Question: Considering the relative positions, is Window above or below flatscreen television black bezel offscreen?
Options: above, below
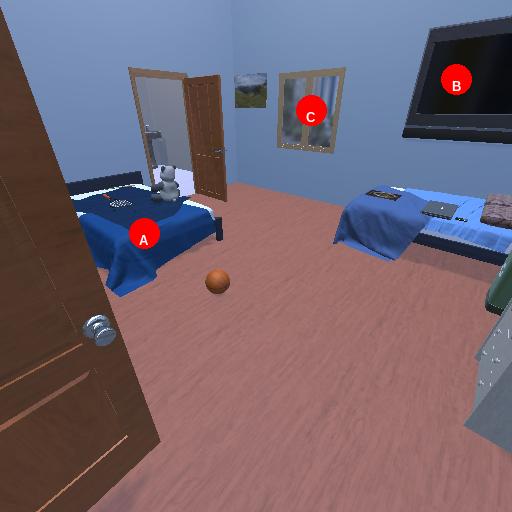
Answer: above